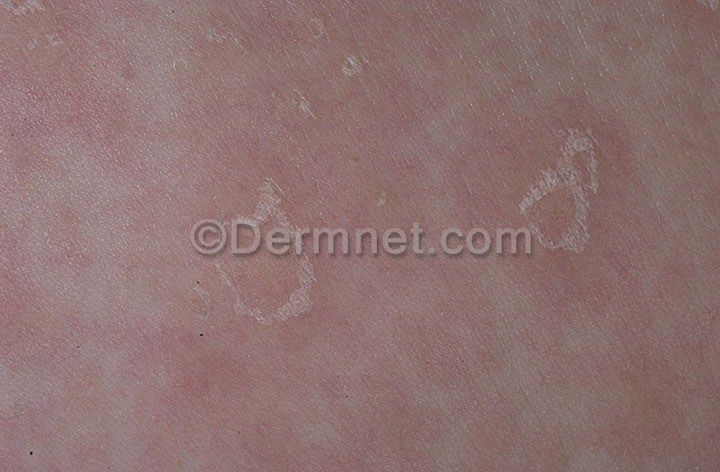
Disease: Psoriasis pictures Lichen Planus and related diseases